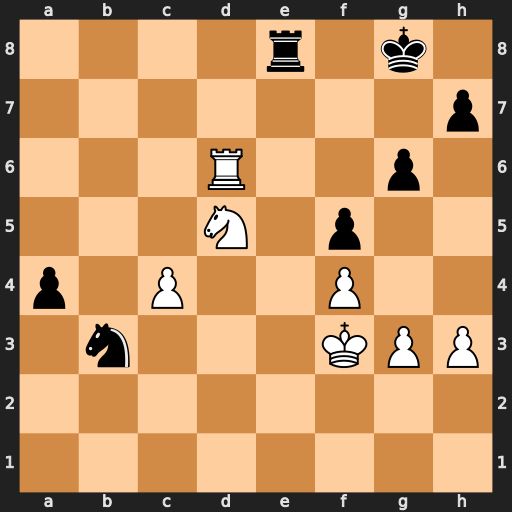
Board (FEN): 4r1k1/7p/3R2p1/3N1p2/p1P2P2/1n3KPP/8/8
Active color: w
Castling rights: -
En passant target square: -
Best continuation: Nf6+ Kf8 Nxe8